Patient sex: F
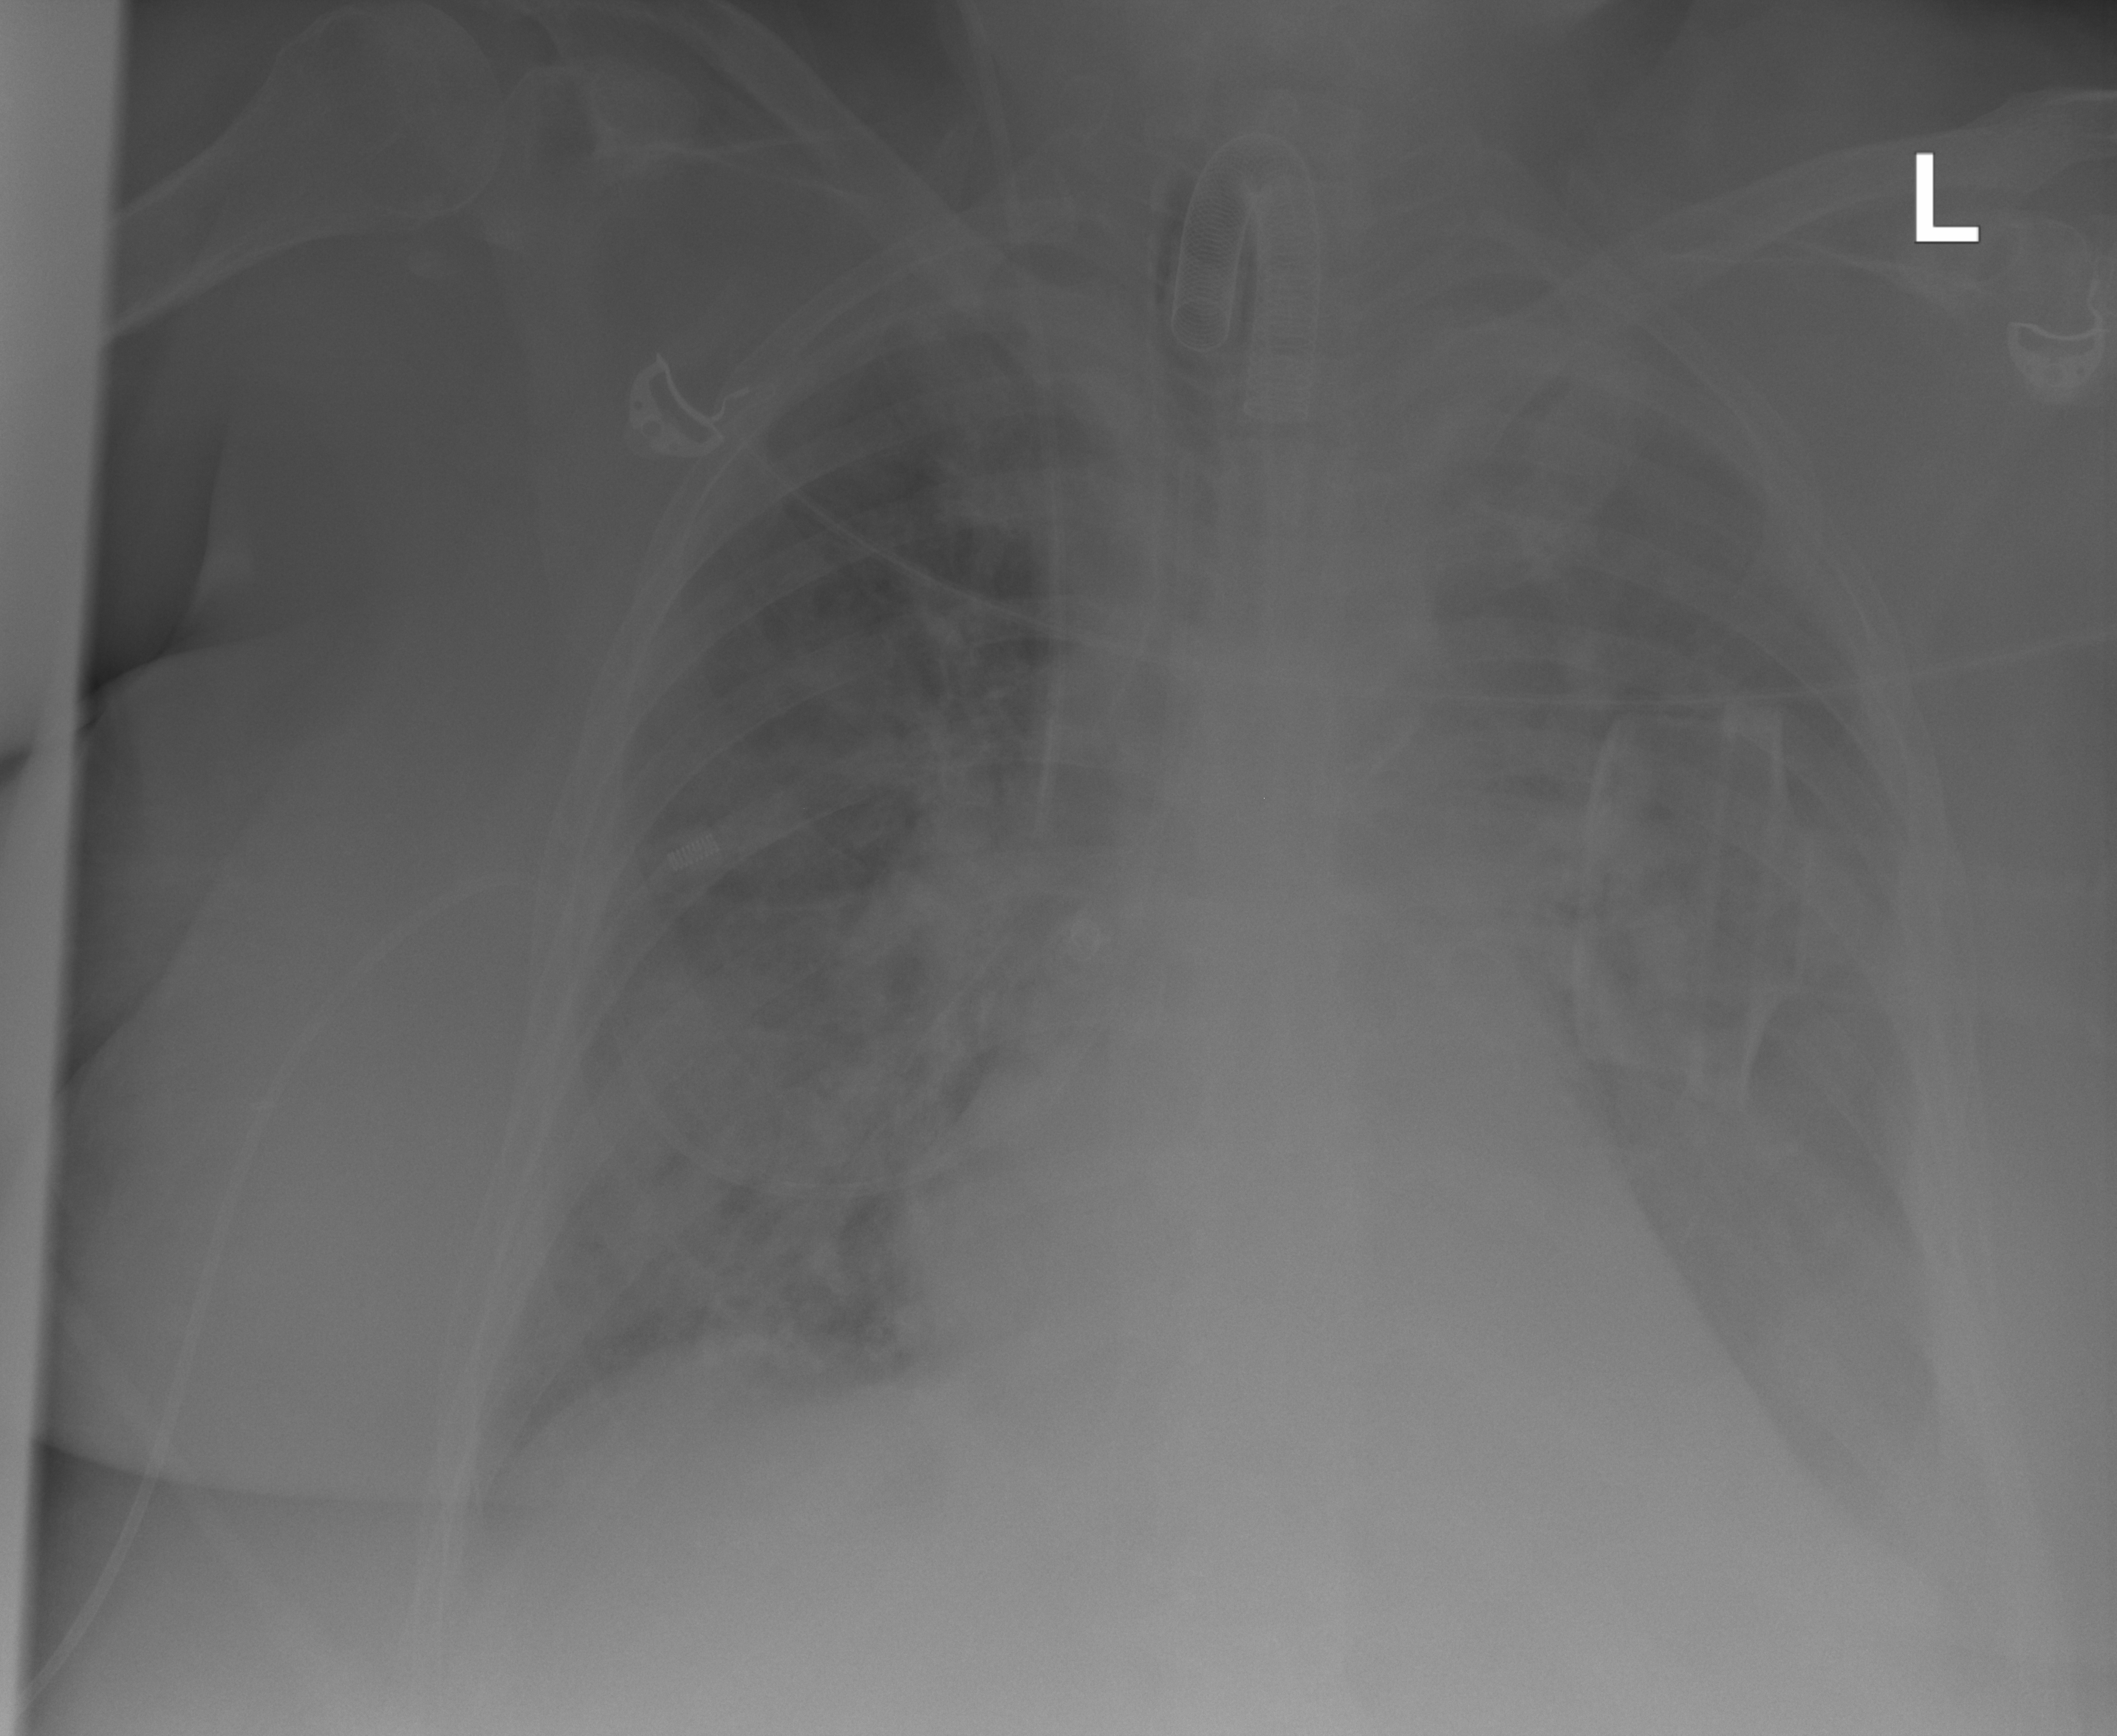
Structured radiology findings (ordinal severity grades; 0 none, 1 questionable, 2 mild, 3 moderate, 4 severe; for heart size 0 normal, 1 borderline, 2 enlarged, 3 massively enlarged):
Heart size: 2
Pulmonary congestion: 2
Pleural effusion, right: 0
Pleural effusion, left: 2
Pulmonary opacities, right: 3
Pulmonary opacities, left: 2
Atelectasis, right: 0
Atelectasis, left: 0